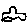
Label: car